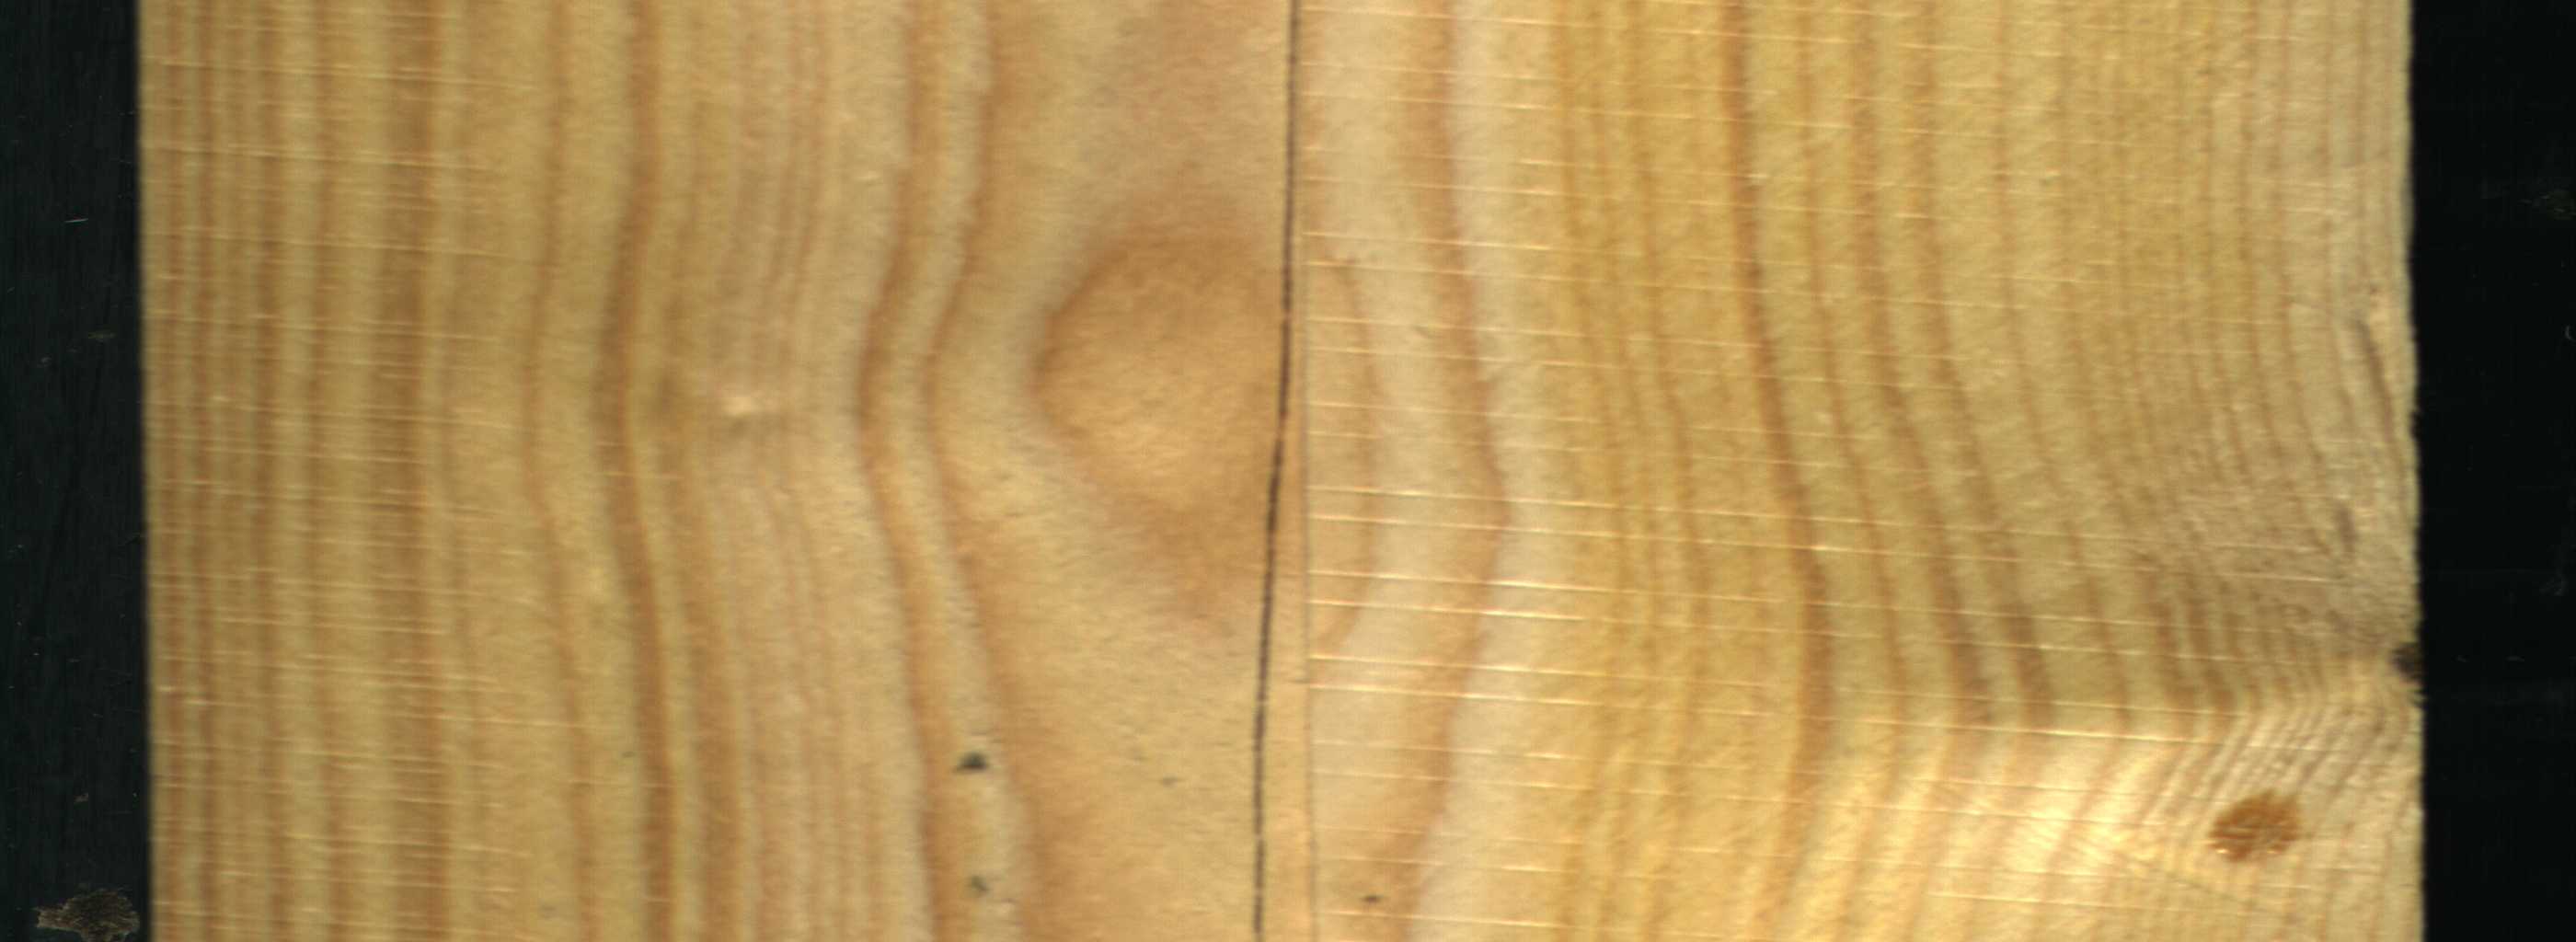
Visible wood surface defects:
resin
Crack